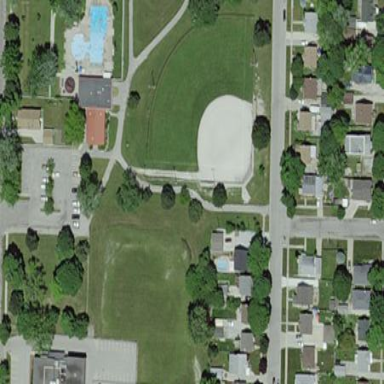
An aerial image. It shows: Baseball pitch for leisure land activities.